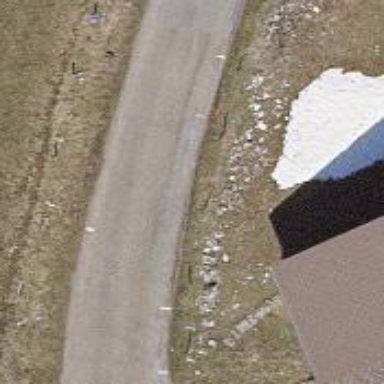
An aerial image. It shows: Residential road.